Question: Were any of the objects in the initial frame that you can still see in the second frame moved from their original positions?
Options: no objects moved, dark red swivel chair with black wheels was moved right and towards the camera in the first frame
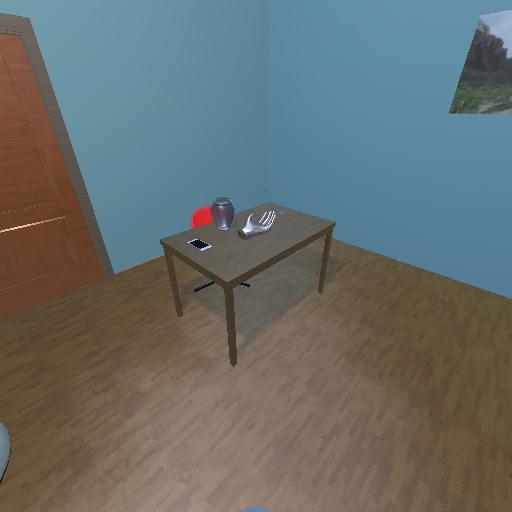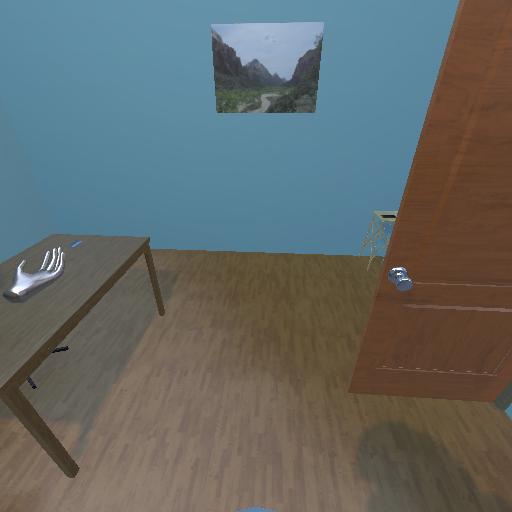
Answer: no objects moved